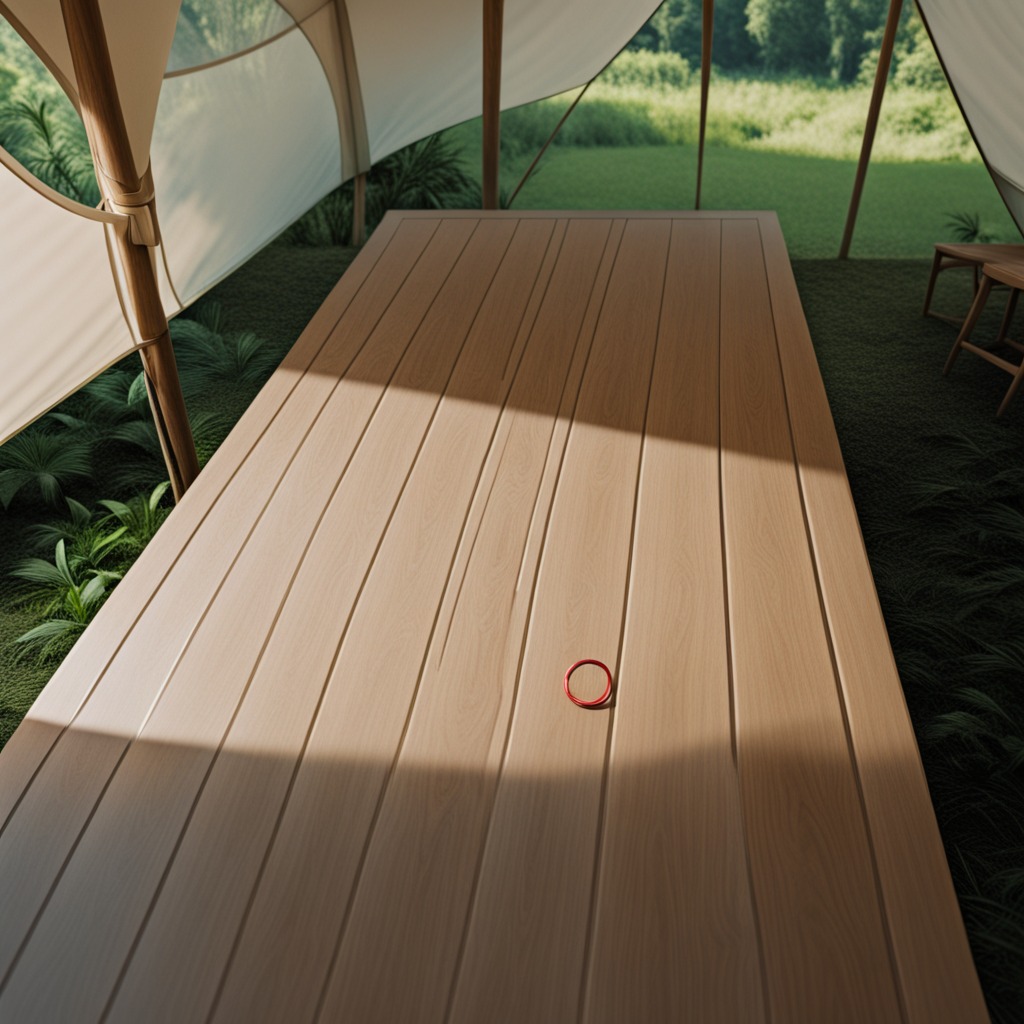
A rubber O-ring is lying on a wooden table inside a jungle field workshop tent.